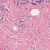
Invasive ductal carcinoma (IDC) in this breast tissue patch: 1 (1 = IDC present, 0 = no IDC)